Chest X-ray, PA view. Patient: 42 years old, sex M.
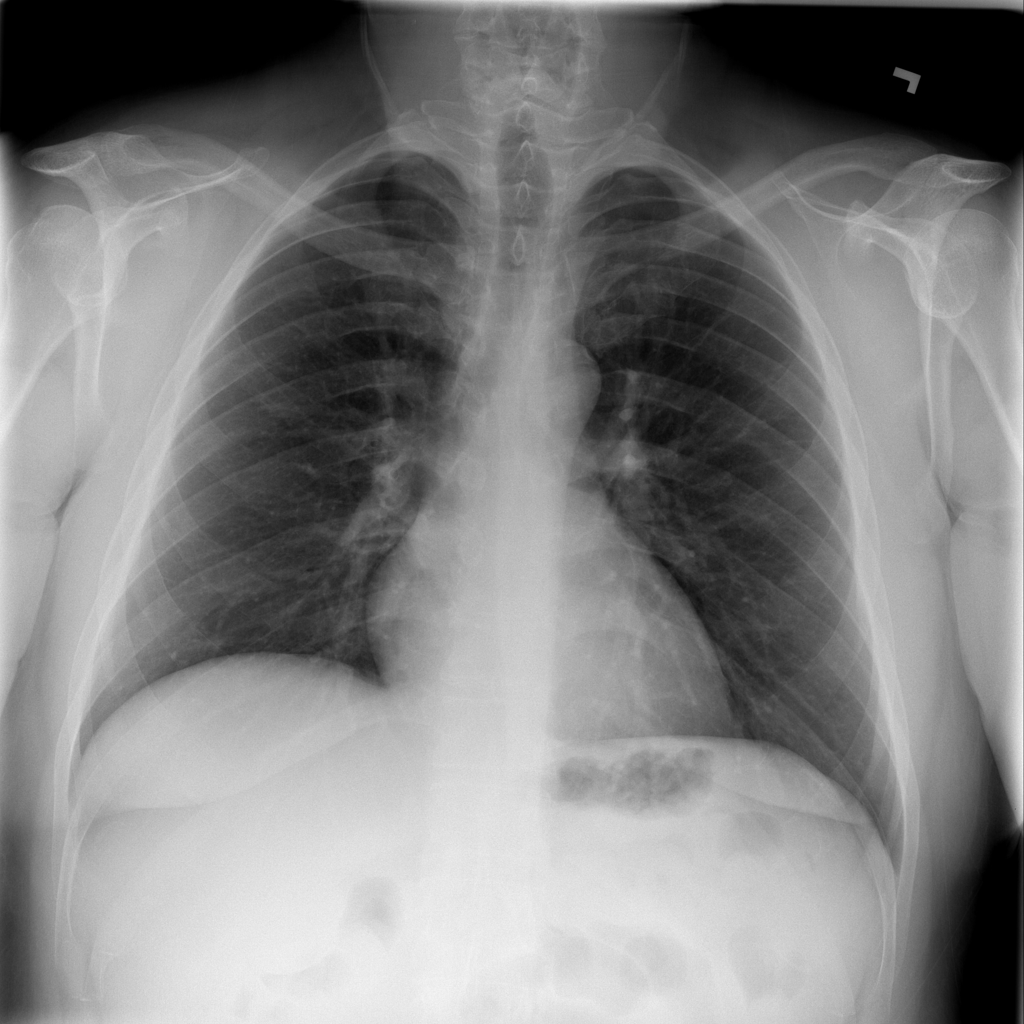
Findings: No Finding